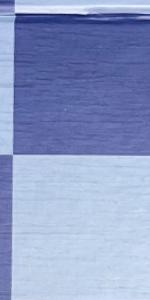
Label: Empty